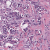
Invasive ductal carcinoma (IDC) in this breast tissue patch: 1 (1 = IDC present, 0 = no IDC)